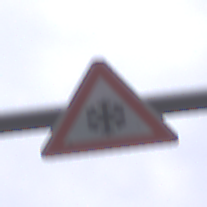
Verkehrszeichen: SchneeOderEisglaette
Umgebung: Outdoor, Urban
Tageszeit: Midday
Wetter: Overcast
Licht: Natural
Jahreszeit: NotSpecified
Kontrast: LowContrast